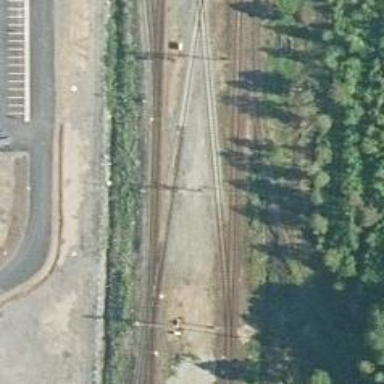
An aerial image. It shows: Railway signal.